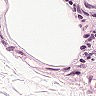
Metastatic tissue present: no